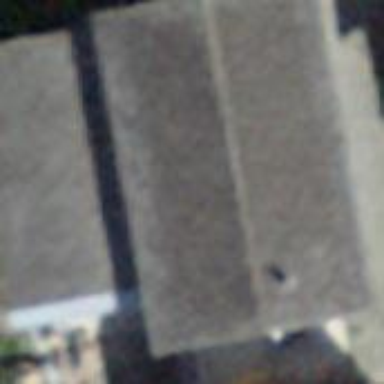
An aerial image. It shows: Simple and straightforward house.